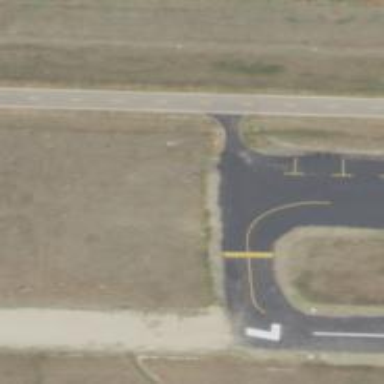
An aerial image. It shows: Image of taxiway at airport.